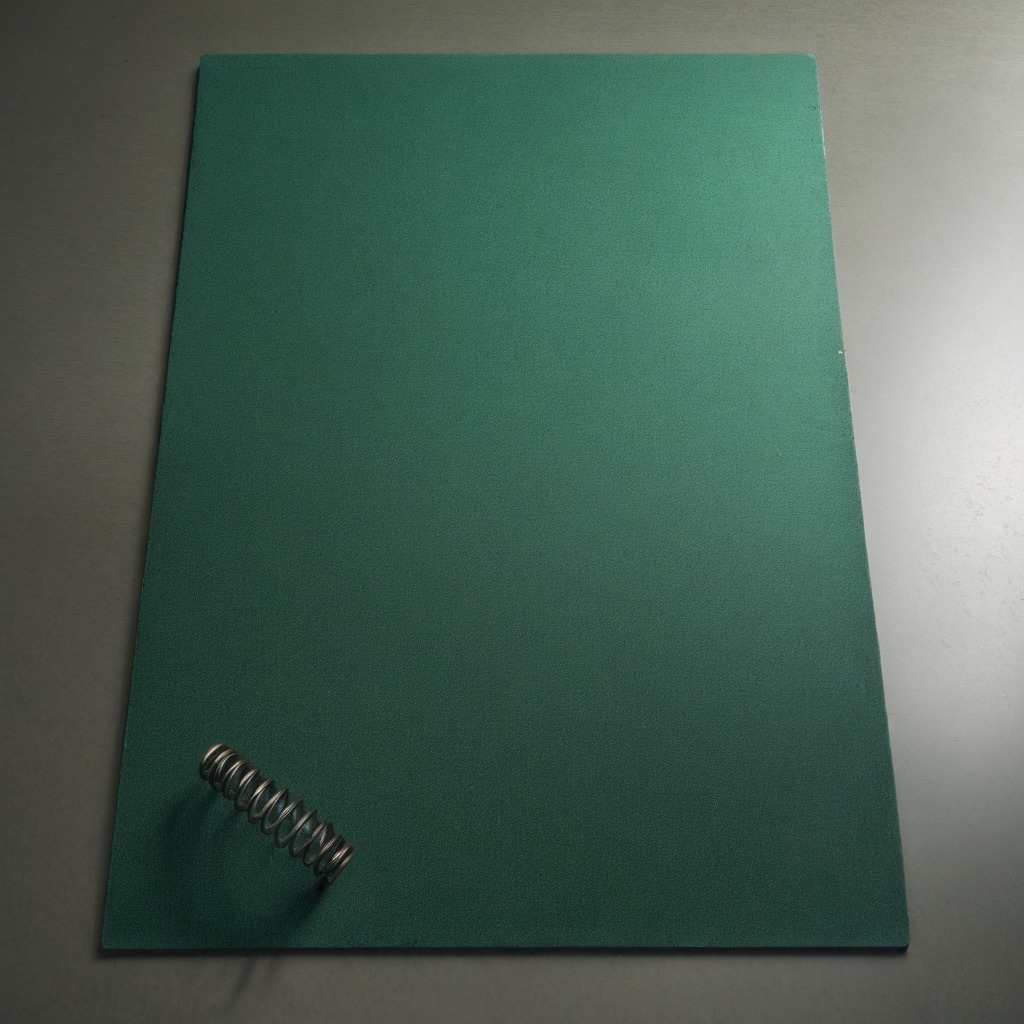
A coiled metal spring lying on a clean granite tabletop covered with a green rubber mat inside a workshop under bright overhead lighting crisp shadows high clarity worn but beneath the mat